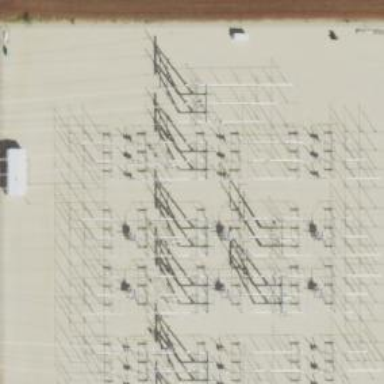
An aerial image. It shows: Switch for power supply.